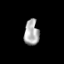
Tissue: skin
Cell type: Endothelial cells
Senescence score: 0.2803
Nuclear area (px): 366
Mean DAPI intensity: 172.978